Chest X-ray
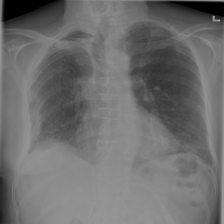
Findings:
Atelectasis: positive
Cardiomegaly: negative
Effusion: negative
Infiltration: negative
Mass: negative
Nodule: negative
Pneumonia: negative
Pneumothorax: negative
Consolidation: negative
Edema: negative
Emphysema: negative
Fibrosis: negative
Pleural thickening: negative
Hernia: negative